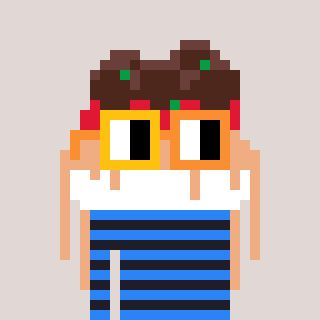
a pixel art character with square yellow and orange glasses, a spaghetti-shaped head and a grayscale-colored body on a warm background